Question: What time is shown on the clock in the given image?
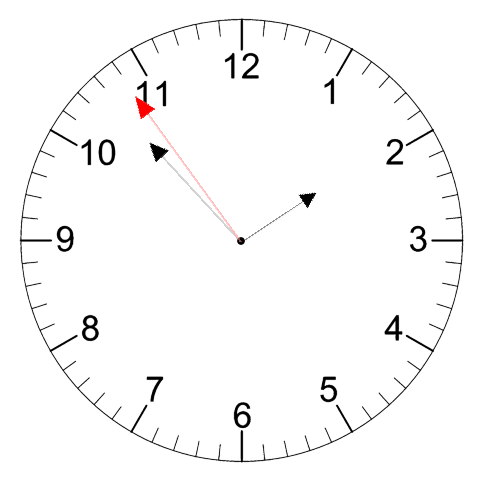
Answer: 01:52:54